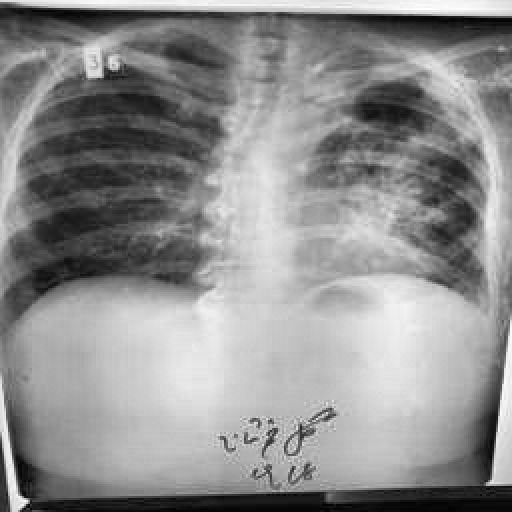
Finding: TUBERCULOSIS